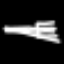
Label: fork